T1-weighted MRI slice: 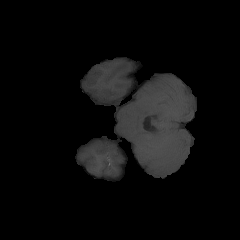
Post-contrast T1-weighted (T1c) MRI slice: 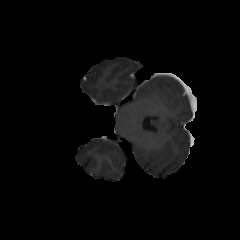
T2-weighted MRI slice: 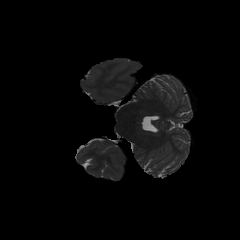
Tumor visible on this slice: no